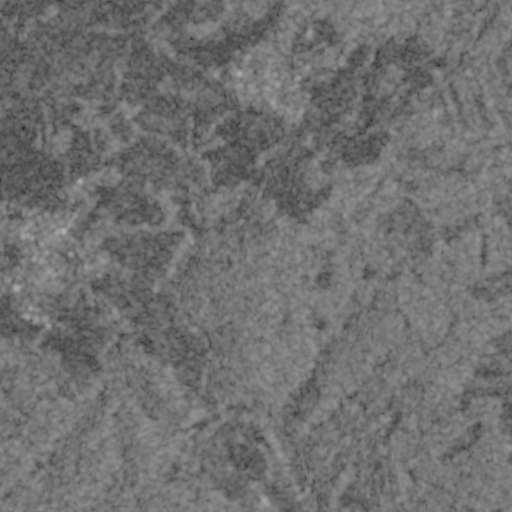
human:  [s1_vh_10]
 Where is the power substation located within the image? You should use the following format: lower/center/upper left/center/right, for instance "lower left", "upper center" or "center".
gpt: The power substation is located in the center left of the image.
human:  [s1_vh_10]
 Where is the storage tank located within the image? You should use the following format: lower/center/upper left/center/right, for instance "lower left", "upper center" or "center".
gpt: The storage tank is located in the center left of the image.
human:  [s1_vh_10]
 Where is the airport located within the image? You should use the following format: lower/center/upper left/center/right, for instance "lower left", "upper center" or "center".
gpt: There is no airport in the image.

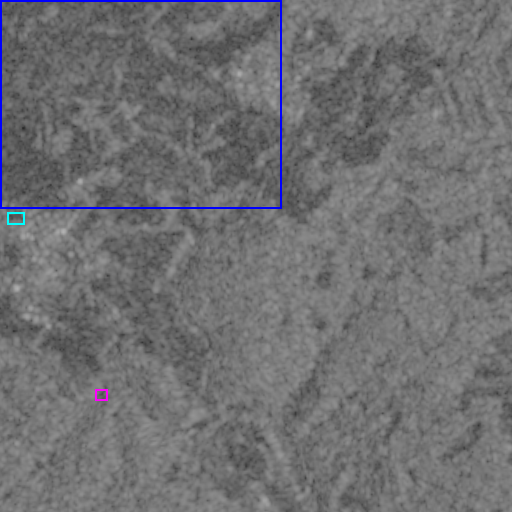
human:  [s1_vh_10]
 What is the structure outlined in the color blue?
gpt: The structure outlined in blue is a crop field.
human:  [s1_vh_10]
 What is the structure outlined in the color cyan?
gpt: The structure outlined in cyan is a park.
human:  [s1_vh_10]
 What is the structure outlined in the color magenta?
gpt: The structure outlined in magenta is a wastewater plant.
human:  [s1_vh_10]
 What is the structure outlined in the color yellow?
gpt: There is no yellow outline.